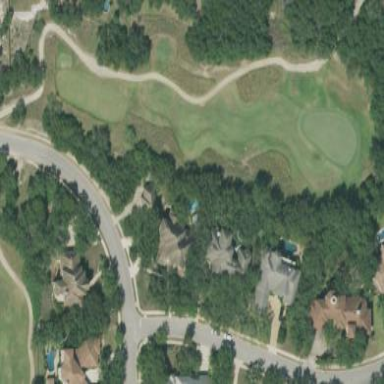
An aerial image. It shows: Rough area in golf course.